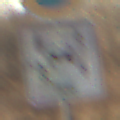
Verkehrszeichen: CarsharingfahrzeugeFrei
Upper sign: EingeschraenktesHalteverbot
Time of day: SunriseSunset
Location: Outdoor (Nature)
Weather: PartlyCloudy
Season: NotSpecified
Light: Natural